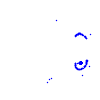
Particle: proton